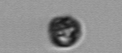
Label: Dinophyceae